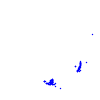
Particle: pion